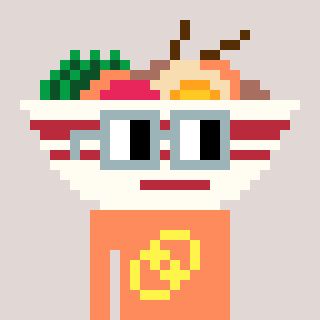
a pixel art character with square dark gray glasses, a noodles-shaped head and a peachy-colored body on a warm background